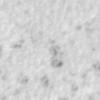
Label: no_change